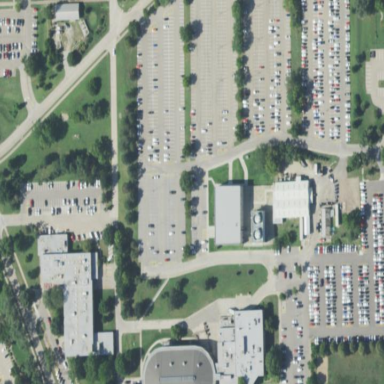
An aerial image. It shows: Parking area with surface.